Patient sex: M
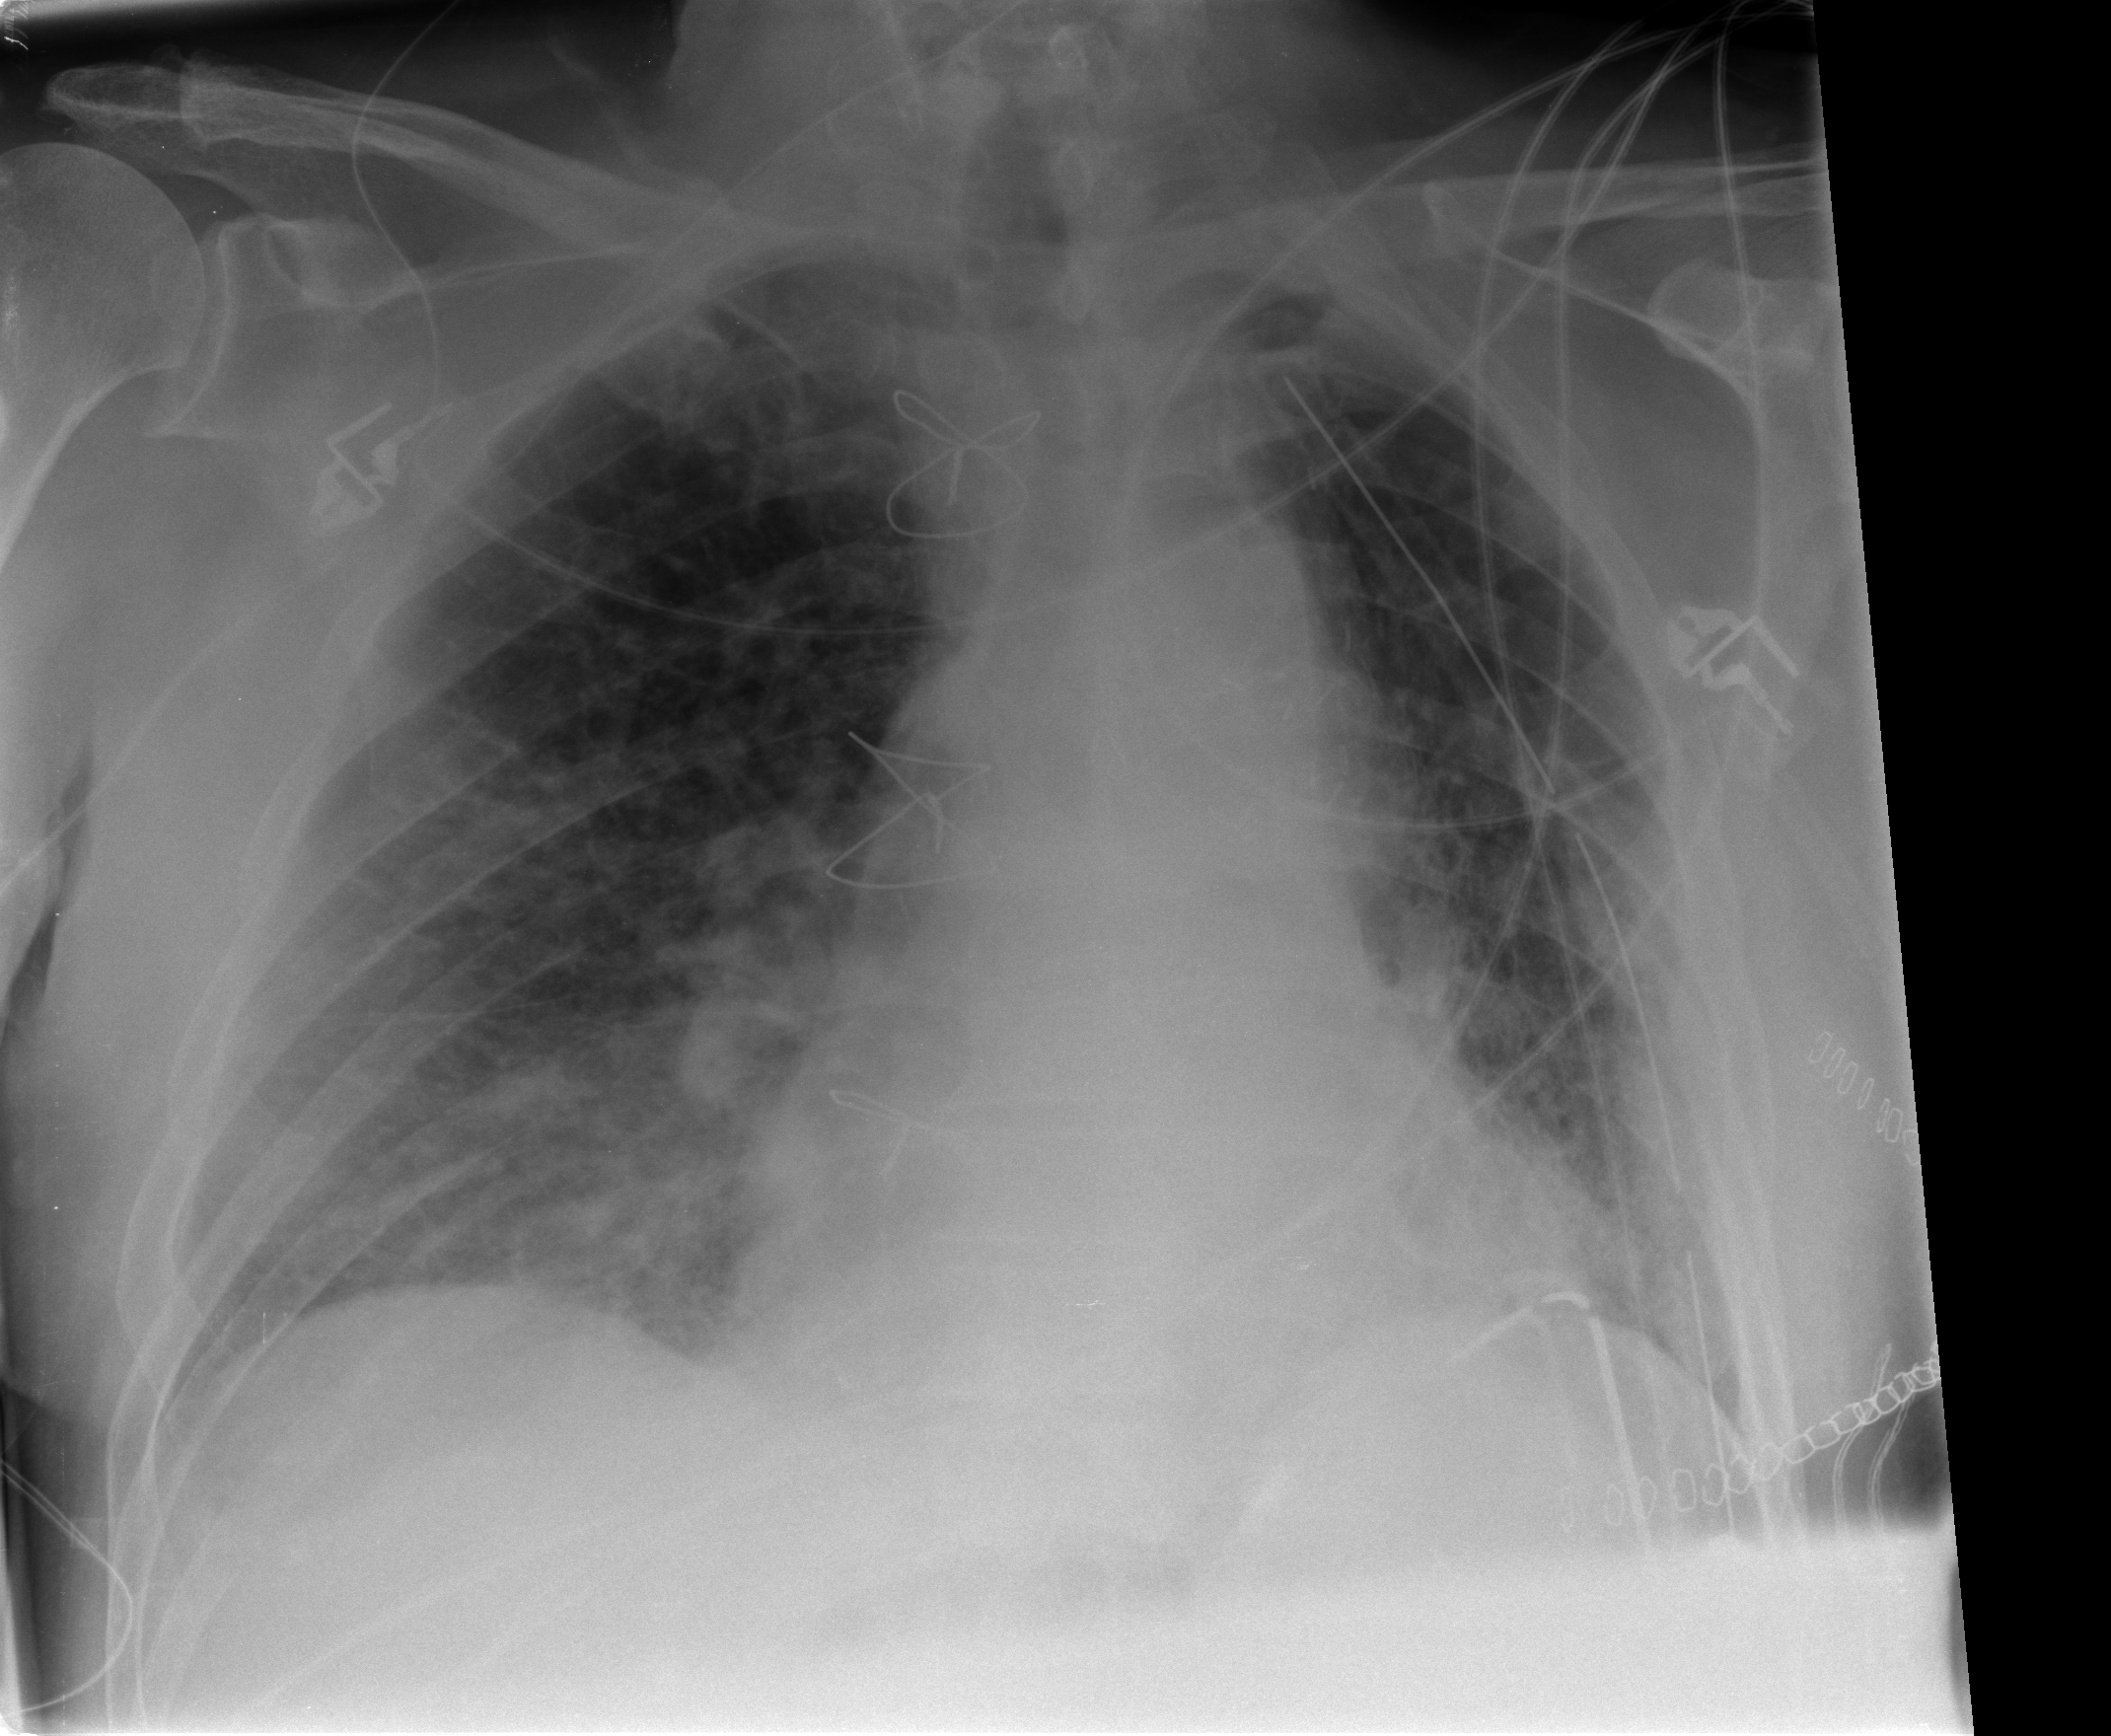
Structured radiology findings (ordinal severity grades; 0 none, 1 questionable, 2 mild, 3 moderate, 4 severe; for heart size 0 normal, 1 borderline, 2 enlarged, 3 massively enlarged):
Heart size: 0
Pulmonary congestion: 2
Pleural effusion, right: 0
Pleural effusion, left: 2
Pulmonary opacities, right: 2
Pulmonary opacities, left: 2
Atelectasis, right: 2
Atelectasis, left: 2